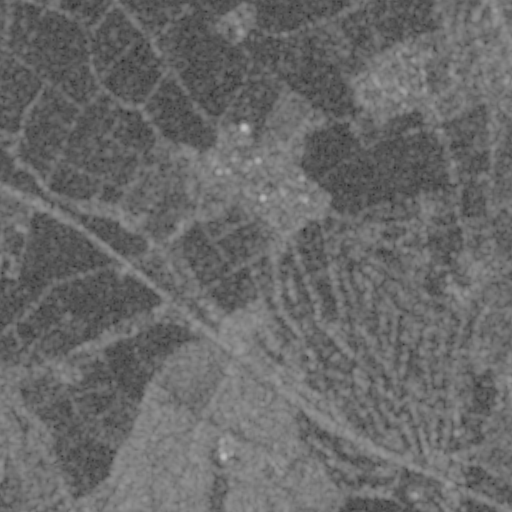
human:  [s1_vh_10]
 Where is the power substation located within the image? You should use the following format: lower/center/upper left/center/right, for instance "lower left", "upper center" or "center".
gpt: The power substation is located in the upper right of the image.
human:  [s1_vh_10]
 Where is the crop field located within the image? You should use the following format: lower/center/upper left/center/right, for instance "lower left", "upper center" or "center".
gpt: There is no crop field in the image.

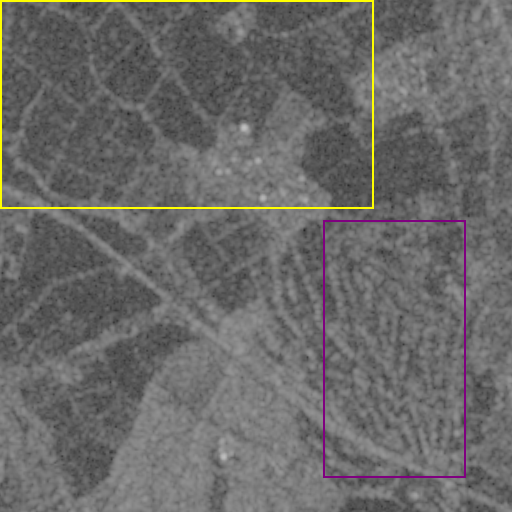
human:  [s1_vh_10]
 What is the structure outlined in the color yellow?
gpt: The structure outlined in yellow is a crop field.
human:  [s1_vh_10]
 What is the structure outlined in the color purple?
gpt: The structure outlined in purple is a park.
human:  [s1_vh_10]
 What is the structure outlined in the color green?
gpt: There is no green outline.